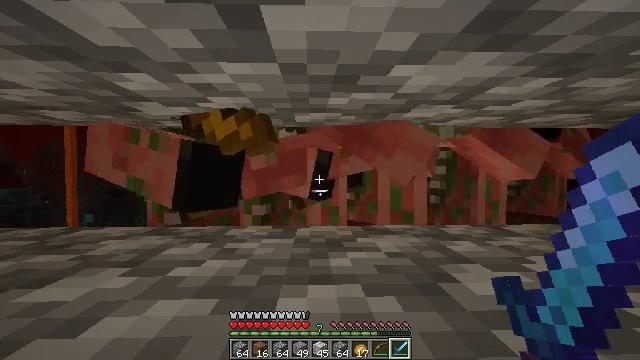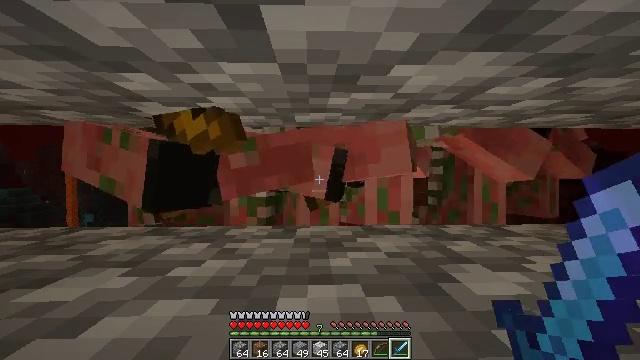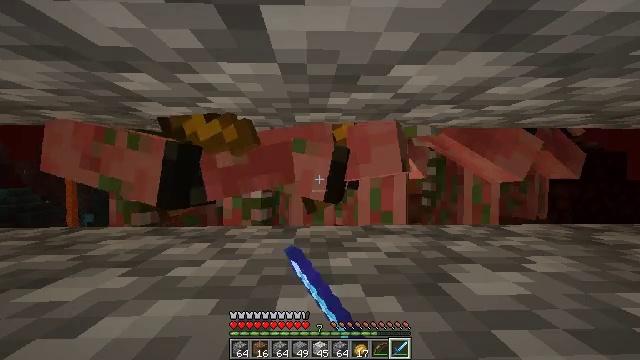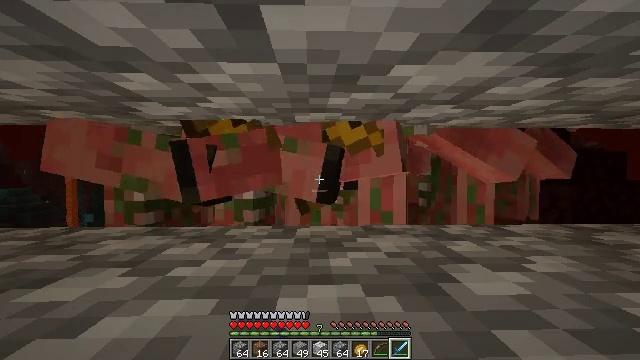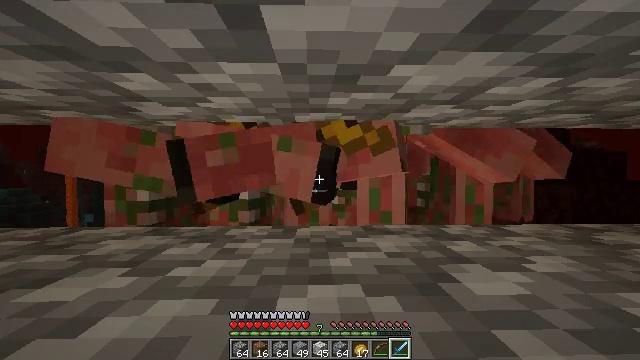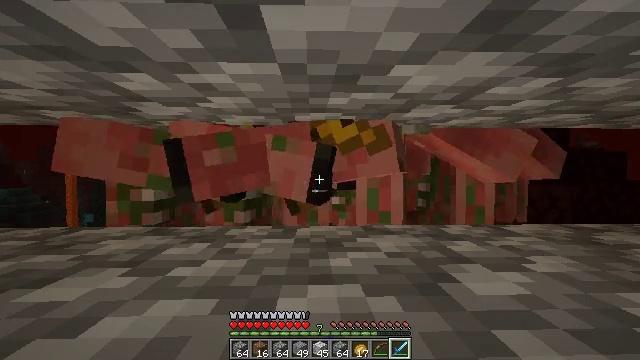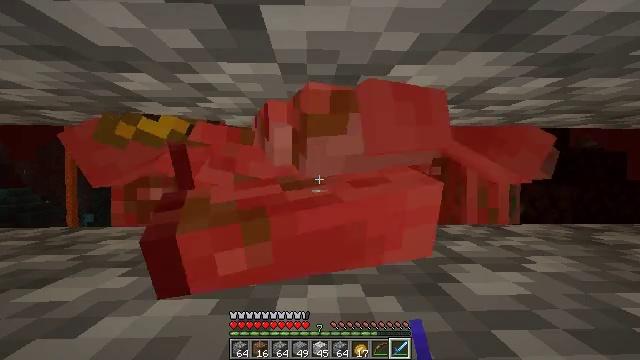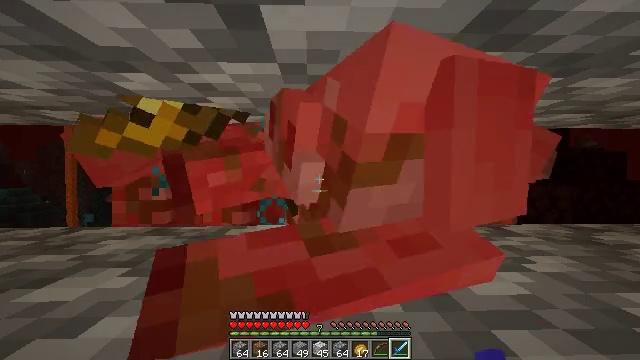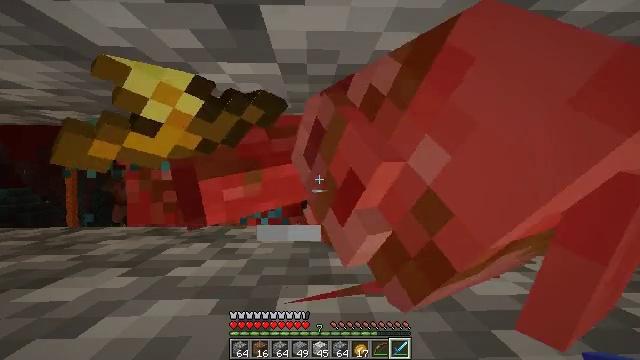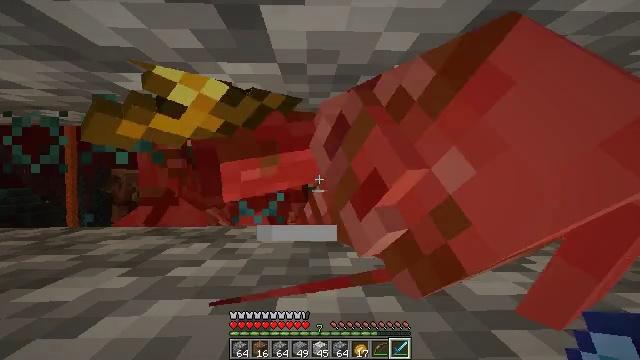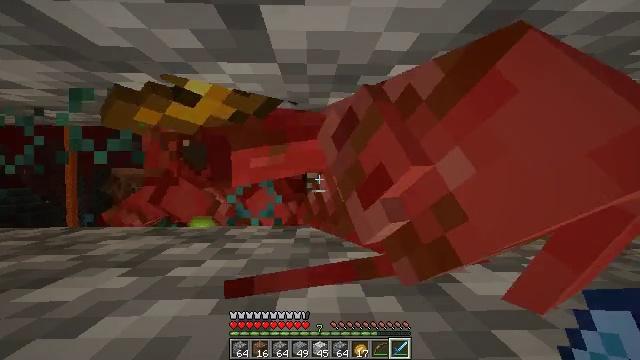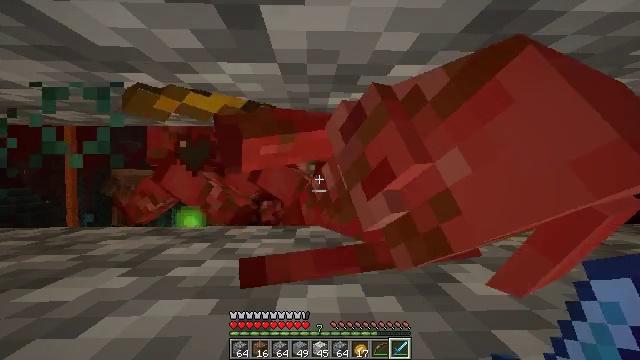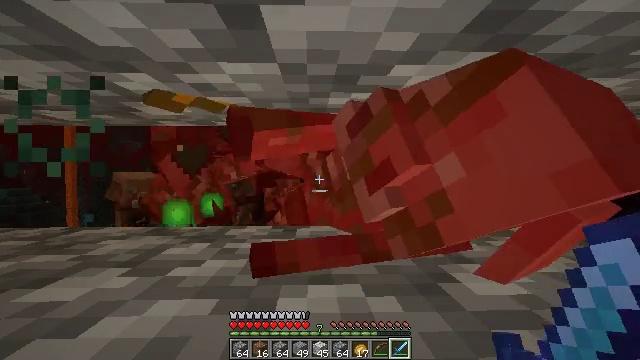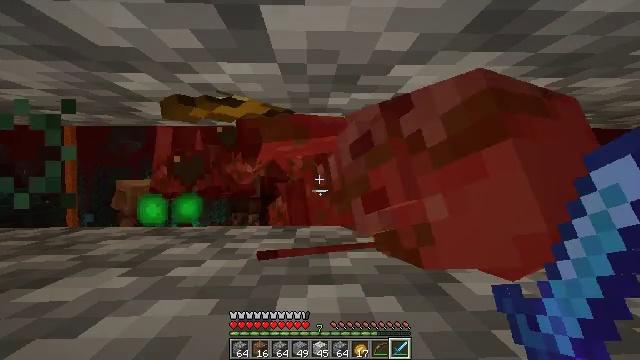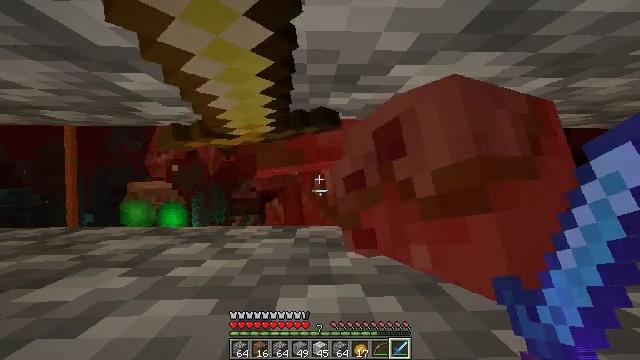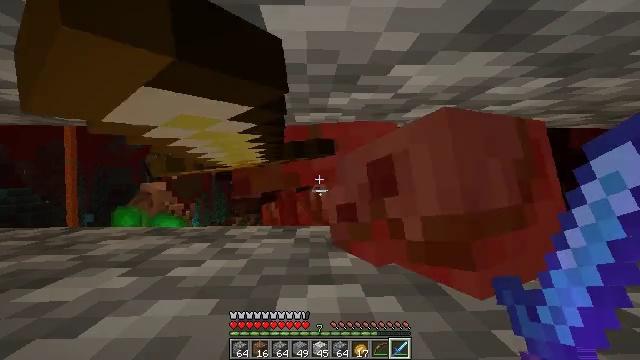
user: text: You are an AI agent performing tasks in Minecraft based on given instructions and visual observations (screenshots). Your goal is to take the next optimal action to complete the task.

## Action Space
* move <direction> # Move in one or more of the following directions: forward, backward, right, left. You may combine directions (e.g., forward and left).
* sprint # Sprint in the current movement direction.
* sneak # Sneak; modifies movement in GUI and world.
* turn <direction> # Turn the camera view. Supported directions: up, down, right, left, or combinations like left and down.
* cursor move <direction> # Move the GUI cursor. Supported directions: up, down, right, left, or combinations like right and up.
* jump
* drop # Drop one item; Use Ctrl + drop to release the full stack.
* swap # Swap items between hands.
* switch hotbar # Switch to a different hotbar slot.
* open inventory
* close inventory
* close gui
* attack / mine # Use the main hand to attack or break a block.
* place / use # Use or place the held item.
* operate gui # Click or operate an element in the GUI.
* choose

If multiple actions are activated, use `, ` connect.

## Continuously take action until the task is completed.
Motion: motion action
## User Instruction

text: Kill nether mobs.
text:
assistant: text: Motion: attack / mine
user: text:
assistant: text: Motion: attack / mine
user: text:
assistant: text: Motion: attack / mine
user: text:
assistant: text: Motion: attack / mine
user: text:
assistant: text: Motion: no_op
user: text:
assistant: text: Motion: no_op
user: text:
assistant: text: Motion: no_op
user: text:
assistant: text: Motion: no_op
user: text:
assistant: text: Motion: no_op
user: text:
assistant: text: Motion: no_op
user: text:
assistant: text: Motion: no_op
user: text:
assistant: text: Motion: no_op
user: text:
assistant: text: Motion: no_op
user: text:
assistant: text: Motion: no_op
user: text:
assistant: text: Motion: no_op
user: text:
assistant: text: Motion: turn left
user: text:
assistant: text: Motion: turn left and up
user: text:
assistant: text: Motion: turn right
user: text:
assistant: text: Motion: turn right and down
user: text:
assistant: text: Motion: turn down
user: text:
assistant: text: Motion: no_op
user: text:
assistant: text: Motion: no_op
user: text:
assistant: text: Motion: no_op
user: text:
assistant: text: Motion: no_op
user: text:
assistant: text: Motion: no_op
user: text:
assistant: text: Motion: no_op
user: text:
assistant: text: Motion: no_op
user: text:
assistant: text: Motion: no_op
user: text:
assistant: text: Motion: no_op
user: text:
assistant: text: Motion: attack / mine